Aerial crown-view tile of a tropical tree (Barro Colorado Island, Panama), acquired 20250715:
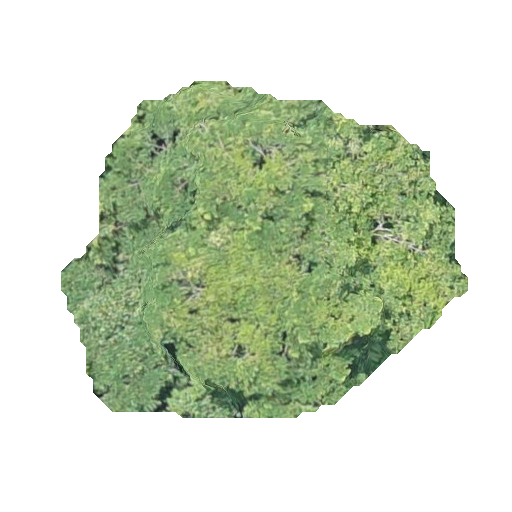
Species: Terminalia amazonia
GBIF accepted scientific name: Terminalia amazonica
Crown area: 150.04 m²